Question: I've been setting up a small framework for rendering positionable and animated graphics onto a '<canvas>' element - primarily to help my understanding of it.
I downloaded a random sprite sheet off the internet for testing - it has a transparent background which seems to render fine in Chrome, on my iPhone and Safari.
This is the demo: <URL>
In Firefox however the transparent sections of the sprite load as white, which ends up looking like this:

Is there a Firefox-specific way to enable transparency, or is it not supported?
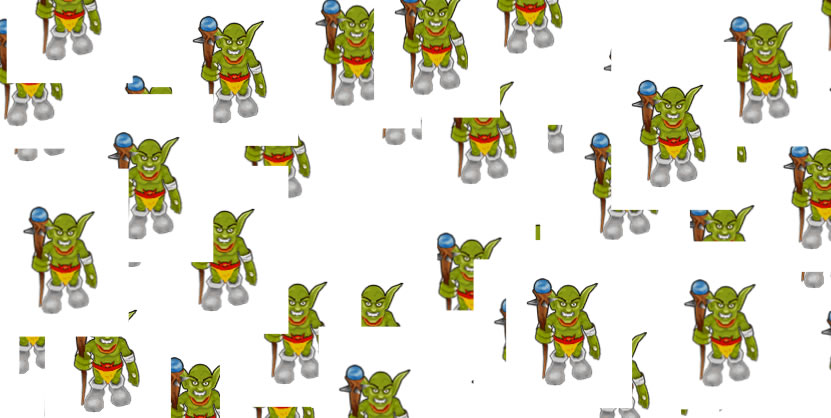
Answer: Here's what has happened '[stupidity disclaimer]':
1. I downloaded the originally transparent image and tested with it in Chrome, Safari and iPhone.
2. The image was 1MB so I downsized it to PNG8 (and forgot to allow transparency when exporting).
3. The cached version of the image was used in the browsers I had been testing with (which I didn't notice).
4. When I then moved onto Firefox, the new non-transparent was being used (because of no previous caching).
Result: Firefox renders transparent PNGs fine - happy with this question being closed as "too localized".